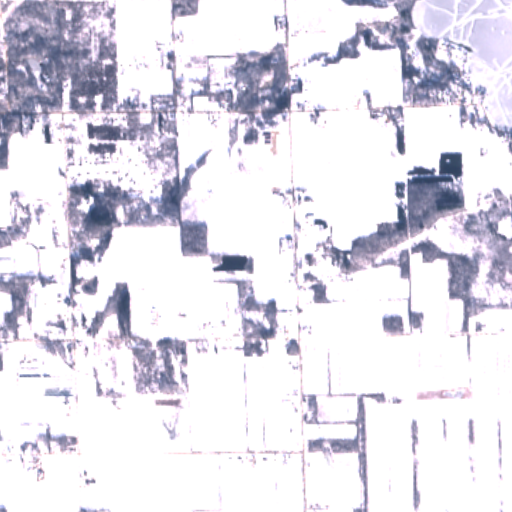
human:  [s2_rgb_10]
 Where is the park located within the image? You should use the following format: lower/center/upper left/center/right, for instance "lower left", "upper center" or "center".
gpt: The park is located in the upper left of the image.
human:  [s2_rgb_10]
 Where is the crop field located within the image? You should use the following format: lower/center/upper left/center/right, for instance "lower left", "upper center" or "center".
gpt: There is no crop field in the image.